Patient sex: F
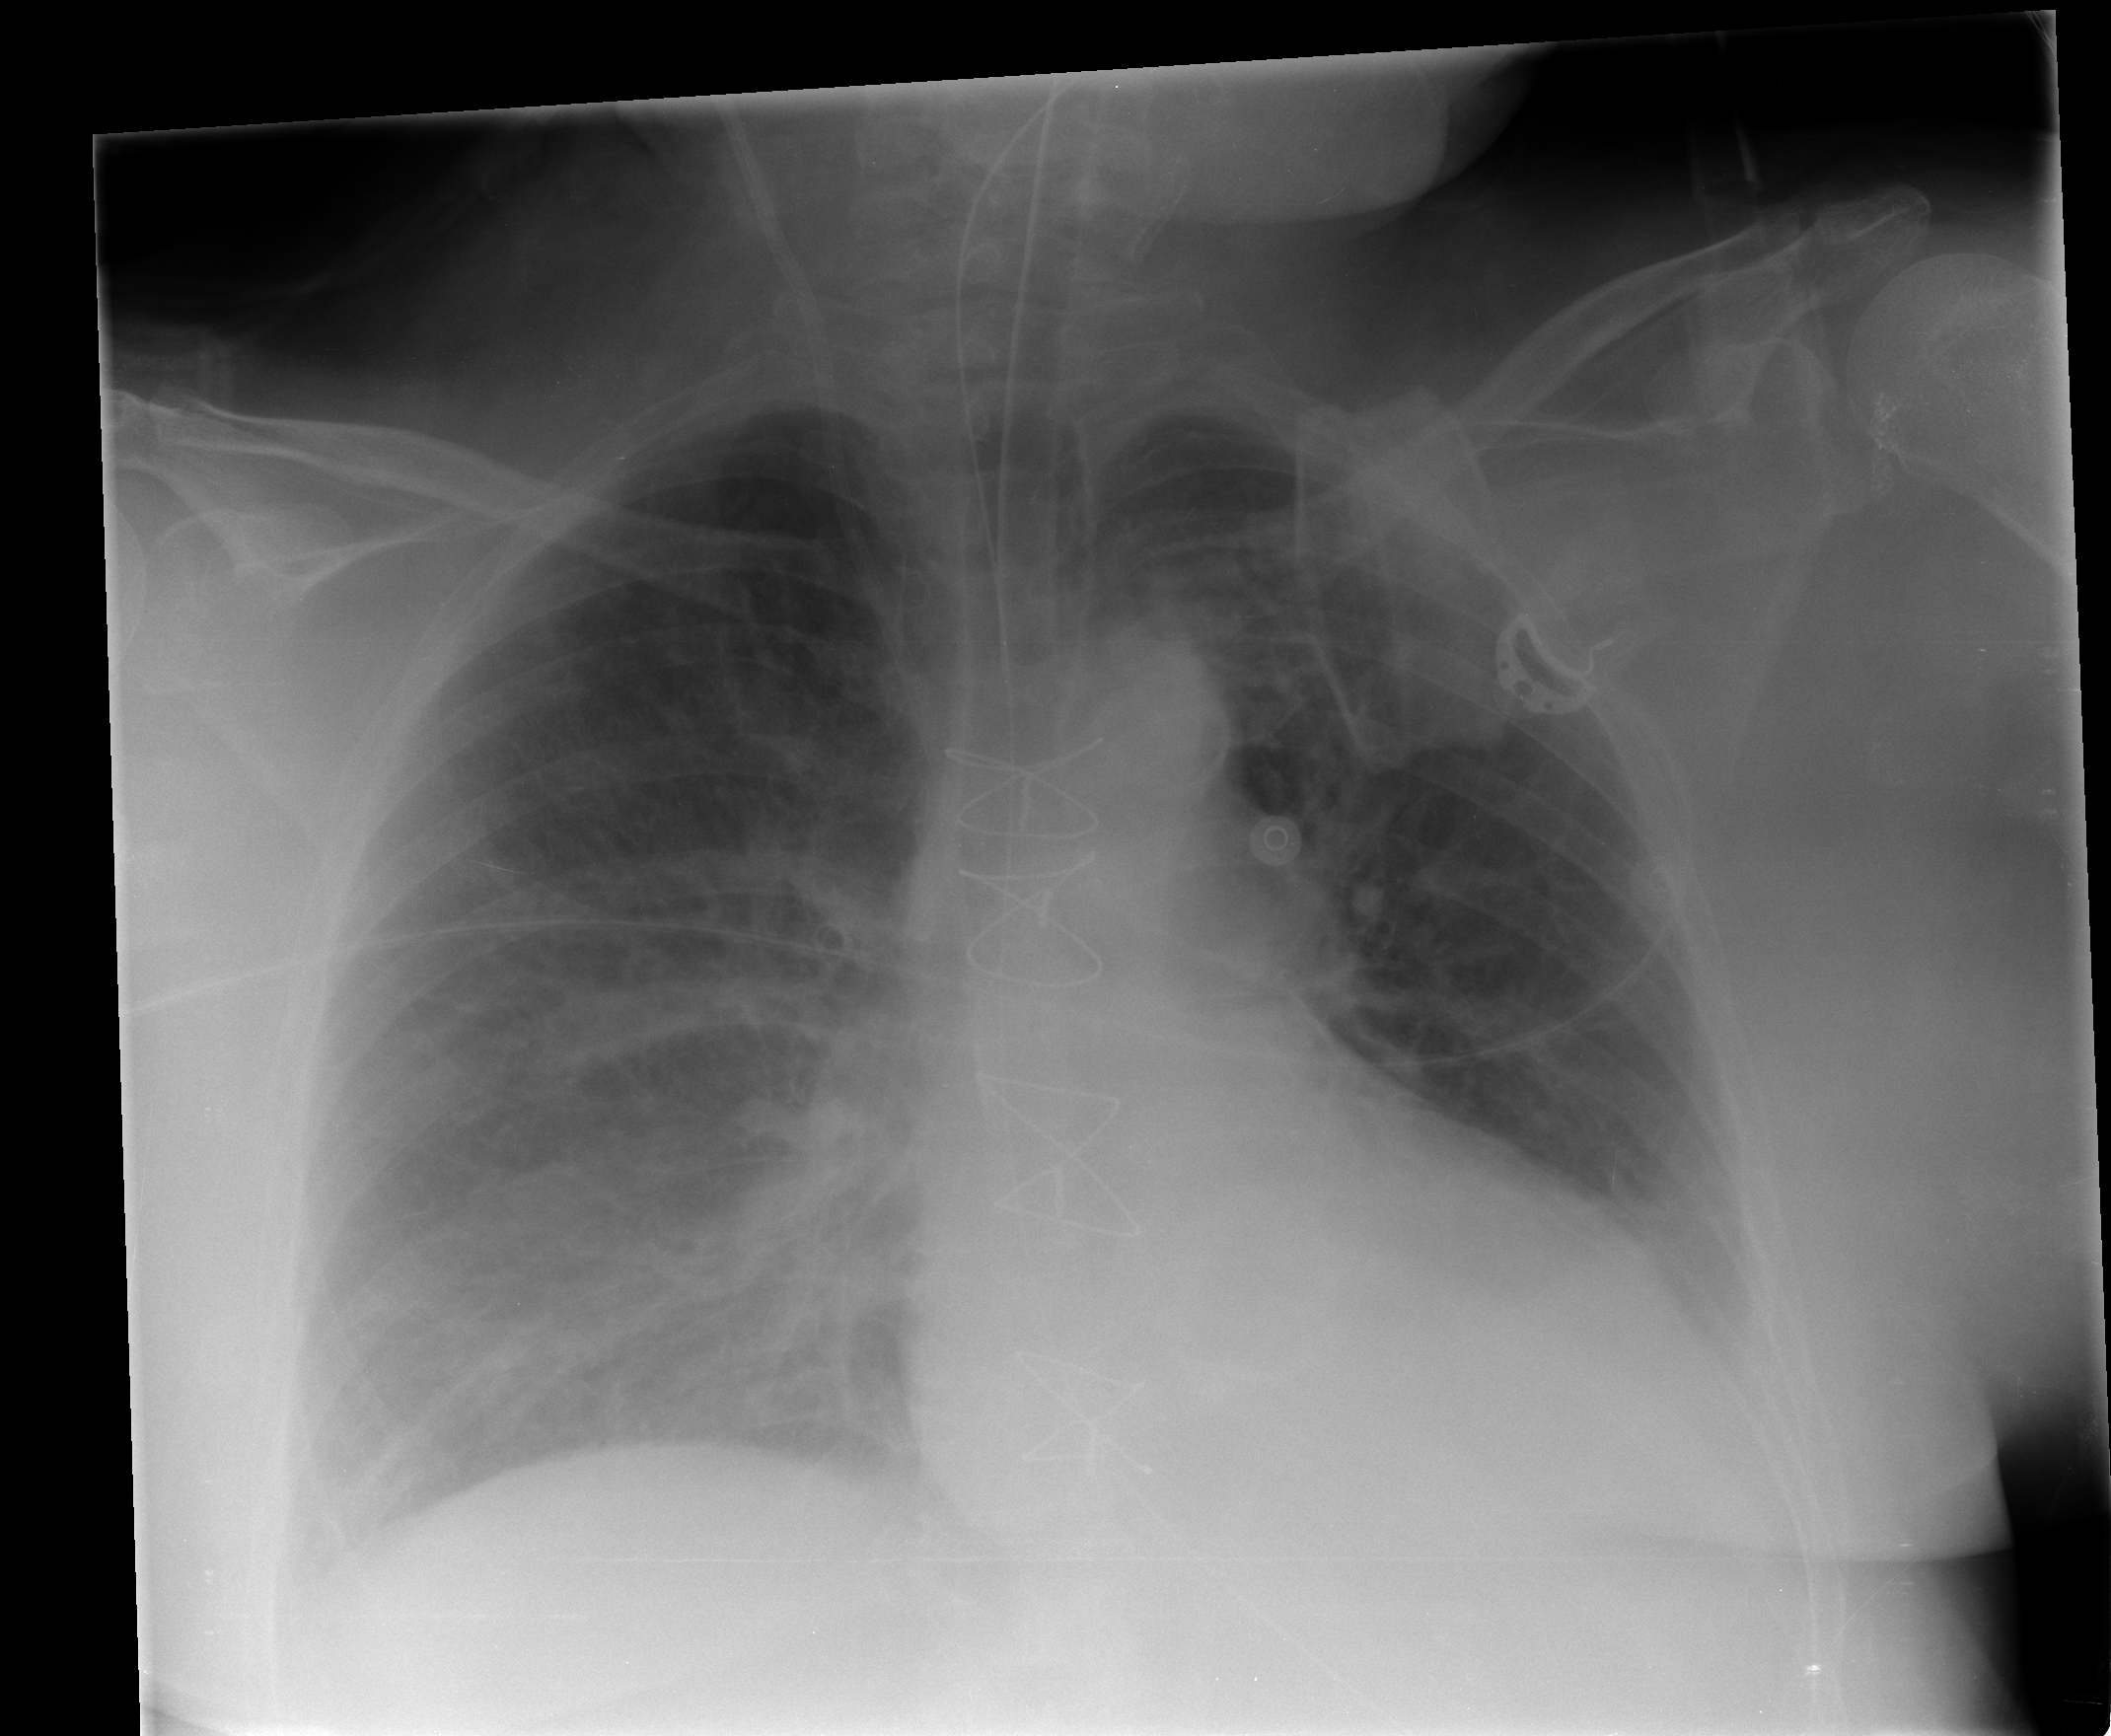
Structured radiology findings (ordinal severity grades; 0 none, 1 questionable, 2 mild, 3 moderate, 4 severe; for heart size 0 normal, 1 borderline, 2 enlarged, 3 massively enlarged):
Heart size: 2
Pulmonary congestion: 2
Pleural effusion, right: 1
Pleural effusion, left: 1
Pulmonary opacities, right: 1
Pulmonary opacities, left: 1
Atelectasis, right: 2
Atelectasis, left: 2